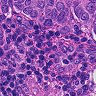
Metastatic tissue present: yes